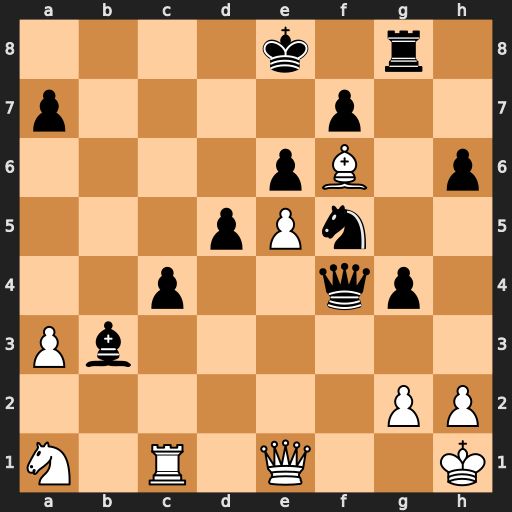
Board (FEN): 4k1r1/p4p2/4pB1p/3pPn2/2p2qp1/Pb6/6PP/N1R1Q2K
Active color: w
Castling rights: -
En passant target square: -
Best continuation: Nxb3 cxb3 Rc8+ Kd7 Rxg8 b2 Rd8+